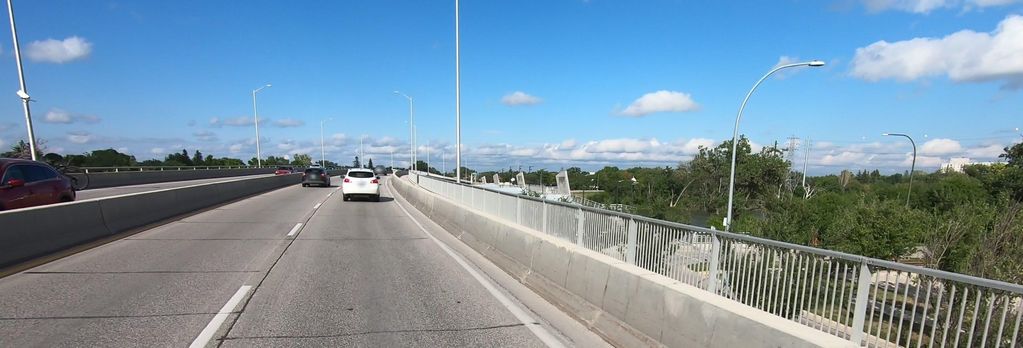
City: winnipeg